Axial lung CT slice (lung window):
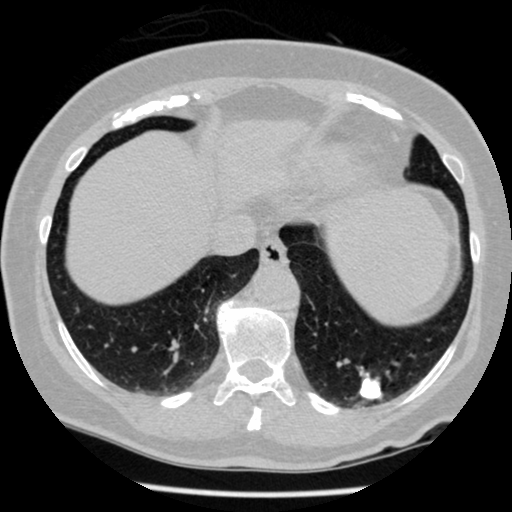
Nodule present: yes
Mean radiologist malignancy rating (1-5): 2.75